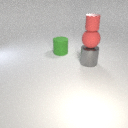
small red rubber cylinder above large red rubber sphere